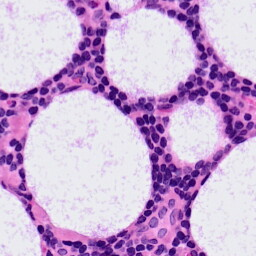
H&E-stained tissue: LymphNode